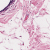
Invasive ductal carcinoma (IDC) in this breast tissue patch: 0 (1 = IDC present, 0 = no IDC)